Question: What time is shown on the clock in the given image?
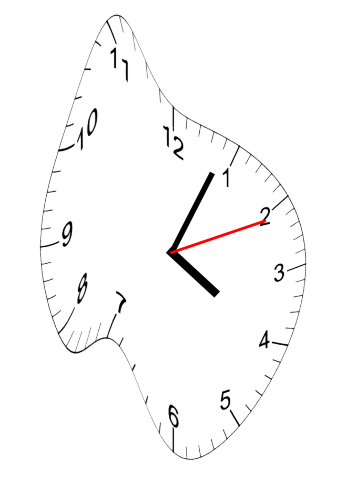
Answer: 04:04:11